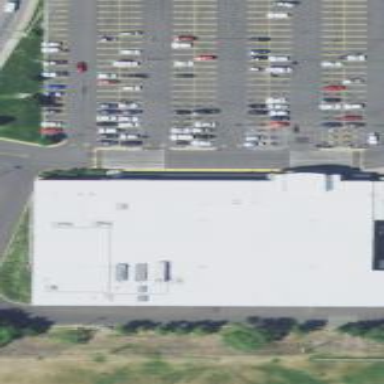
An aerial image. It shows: Supermarket building.